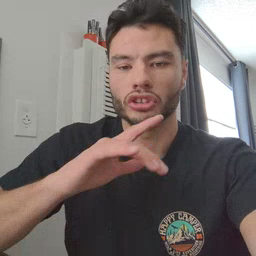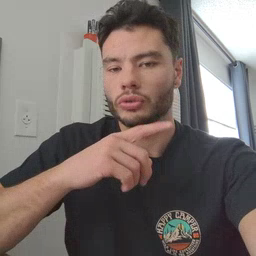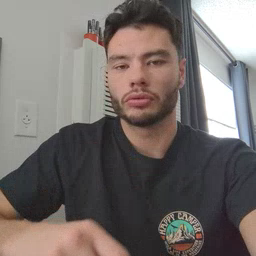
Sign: dry